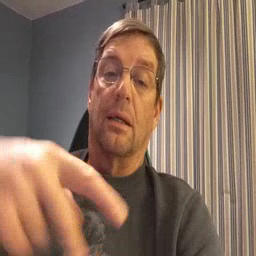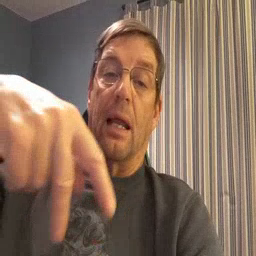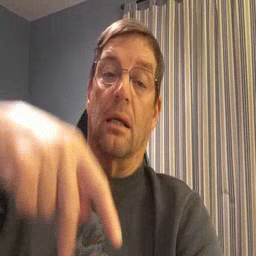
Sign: dance